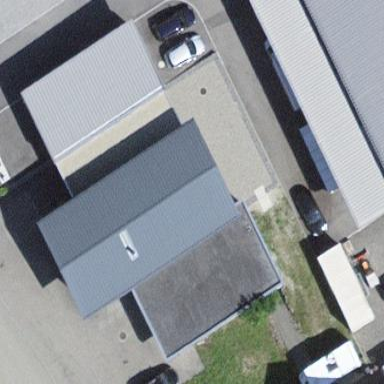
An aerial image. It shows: Car wash facility located inside building.